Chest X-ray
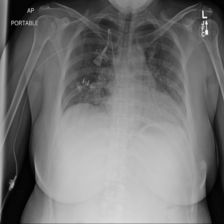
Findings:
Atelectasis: negative
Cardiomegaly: negative
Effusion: negative
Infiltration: negative
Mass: negative
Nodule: negative
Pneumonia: negative
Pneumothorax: negative
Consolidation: negative
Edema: negative
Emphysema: negative
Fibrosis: negative
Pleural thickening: negative
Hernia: negative